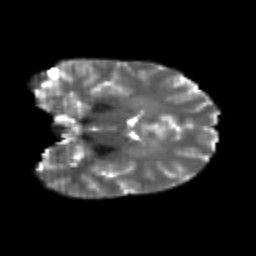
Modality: T2w
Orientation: coronal
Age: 20
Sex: female
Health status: healthy
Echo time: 0.074 s